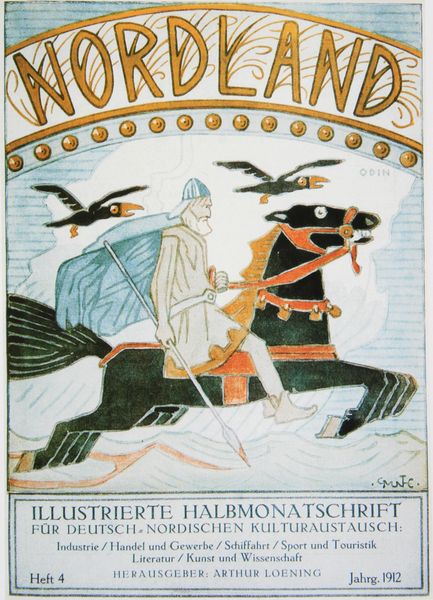
Titel: Odin-Darstellung als Titelblatt der Zeitschrift "Nordland"
Künstler: Gerhard Peter Munthe
Standort: Berlin
Institution: Staatsbibliothek Preußischer Kulturbesitz
Schlagwörter: mann, vogel, pferd, jugendstil, illustration, plakat, pfer, pfers